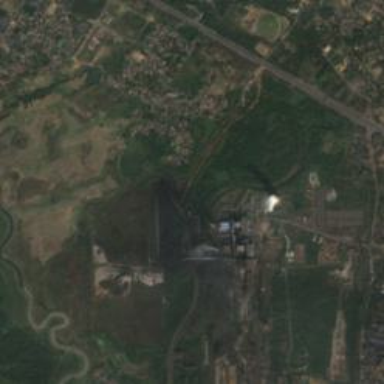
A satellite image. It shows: Coal power plant.